Question: I have a table in SQL server that is CRUD-ed concurrently by a stored procedure running simultaneously in different sessions:
'|----------------|---------|'
'| <some columns> | JobGUID |'
'|----------------|---------|'
The procedure works as follows:
1. Generate a GUID.
2. Insert some records into the shared table described above, marking them with the GUID from step 1.
3. Perform a few updates on all records from step 2.
4. Select the records from step 3 as SP output.
Every select / insert / update / delete statement in the stored procedure has a 'WHERE JobGUID = @jobGUID' clause, so the procedure works only with the records it has inserted on step 2. However, sometimes when the same stored procedure runs in parallel in different connections, deadlocks occur on the shared table. Here is the deadlock graph from SQL Server Profiler:

Lock escalations do not occur. I tried adding '(UPDLOCK, ROWLOCK)' locking hints to all DML statements and/or wrapping the body of the procedure in a transaction and using different isolation levels, but it did not help. Still the same RID lock on the shared table.
After that I've discovered that the shared table did not have a primary key/identity column. And once I added it, deadlocks seem to have disappeared:
'''
alter table <SharedTable> add ID int not null identity(1, 1) primary key clustered
'''
When I remove the primary key column, the deadlocks are back. When I add it back, I cannot reproduce the deadlock anymore.
So, the question is, is a primary key identity column really able to resolve deadlocks or is it just a coincidence?
as <URL>.
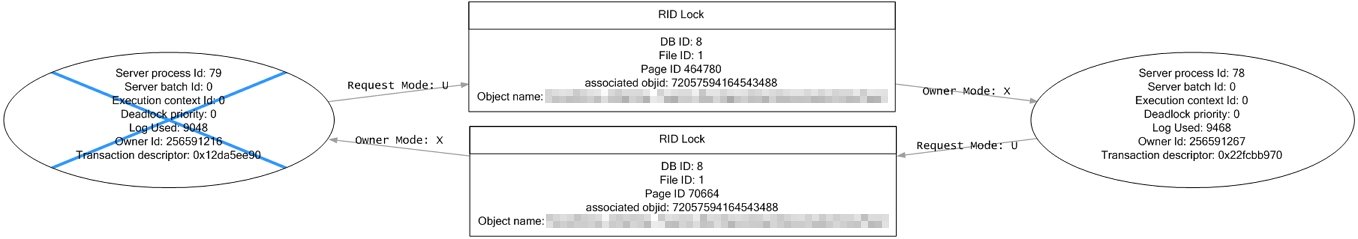
Answer: The best resource (still) for deadlock resolution is here: <URL>.
Pt #4 says:
> Run the queries involved in the deadlock through Database Tuning
Advisor. Plop the query in a Management Studio query window, change
db context to the correct database, right-click the query text and
select "Analyze Query in DTA". Don't skip this step; more than half
of the deadlock issues we see are resolved simply by adding an
appropriate index so that one of the queries runs more quickly and
with a smaller lock footprint. If DTA recommends indexes (it'll say
"Estimated Improvement: %"), create them and monitor to
see if the deadlock persists. You can select "Apply Recommendations"
from the Action drop-down menu to create the index immediately, or
save the CREATE INDEX commands as a script to create them during a
maintenance window. Be sure to tune each of the queries separately.
I know this doesn't "answer" the question to why necessarily, but it does show that adding indexes can change the execution in ways to make either the lock footprint smaller or execution time faster which can significantly reduce the chances of a deadlock.